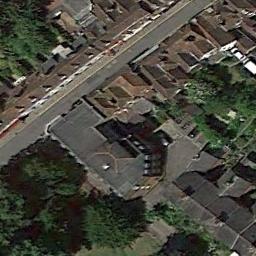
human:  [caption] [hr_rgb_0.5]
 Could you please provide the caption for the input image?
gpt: A church with a black roof surrounded by trees, Buildings and a road .

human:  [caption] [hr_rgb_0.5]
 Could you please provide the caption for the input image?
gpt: The church with a brown roof and some buildings and trees are next to it .

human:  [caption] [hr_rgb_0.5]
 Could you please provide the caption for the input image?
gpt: This is a church, Beside the road .

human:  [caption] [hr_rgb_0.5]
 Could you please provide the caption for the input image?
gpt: The church is surrounded by some buildings and trees with a road passed by .

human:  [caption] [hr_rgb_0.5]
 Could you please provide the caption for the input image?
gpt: There are many trees near the church .